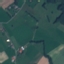
Land use / land cover: Pasture